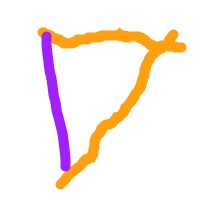
Shape: triangle